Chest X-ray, AP view. Patient: 55 years old, sex F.
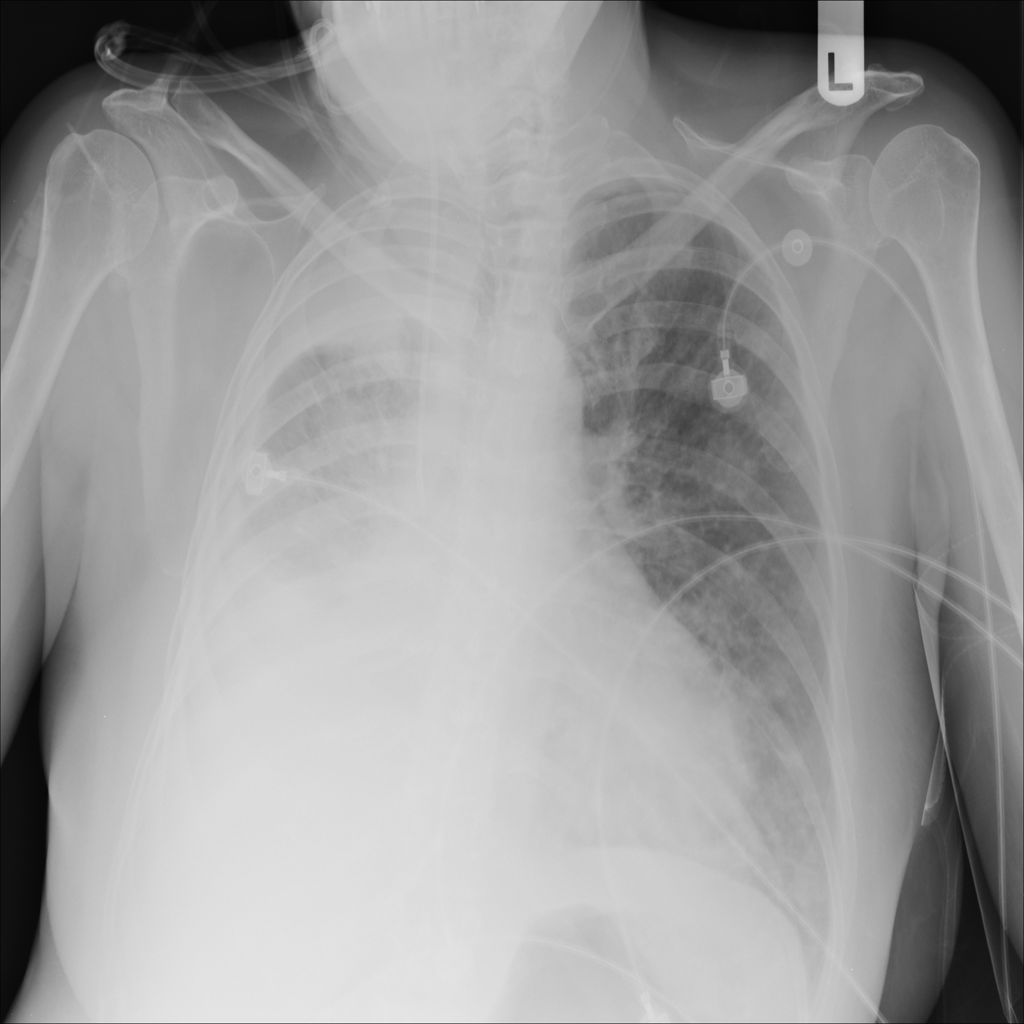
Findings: No Finding